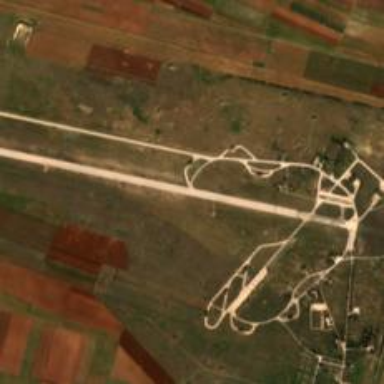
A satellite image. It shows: View of runway in airport.